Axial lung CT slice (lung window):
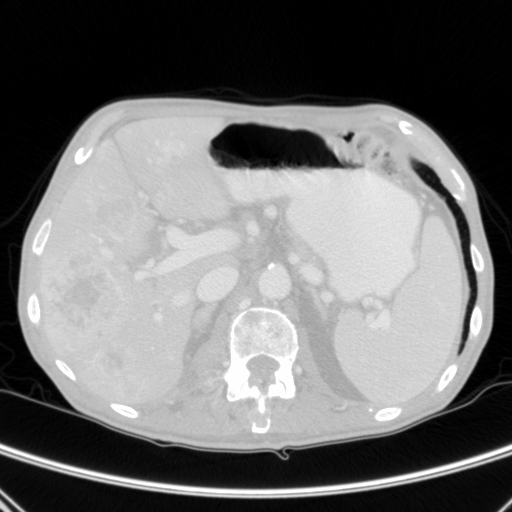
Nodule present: no